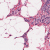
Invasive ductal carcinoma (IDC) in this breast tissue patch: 1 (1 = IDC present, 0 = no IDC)